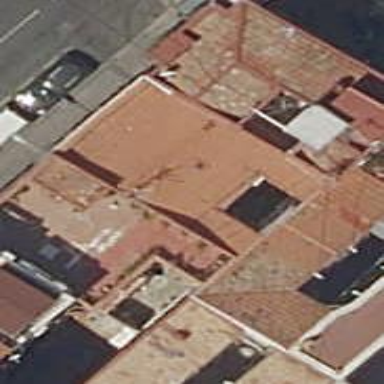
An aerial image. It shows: Image showing building with apartments.